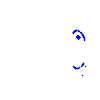
Particle: proton